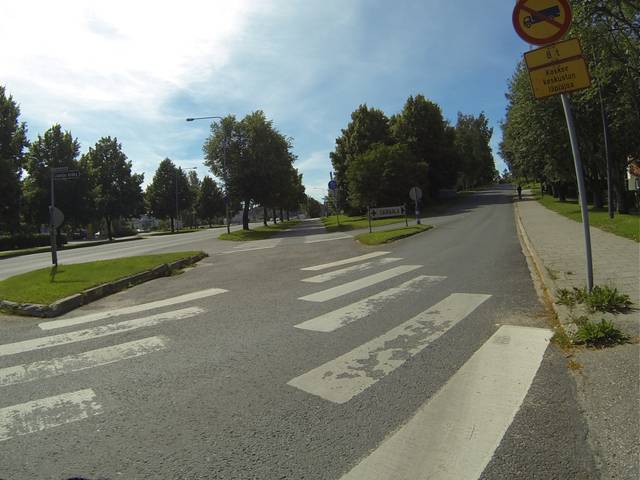
Region: Finland
Coordinates: 60.378, 23.135